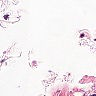
Metastatic tissue present: no